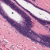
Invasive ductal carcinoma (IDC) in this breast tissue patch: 0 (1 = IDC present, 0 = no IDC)